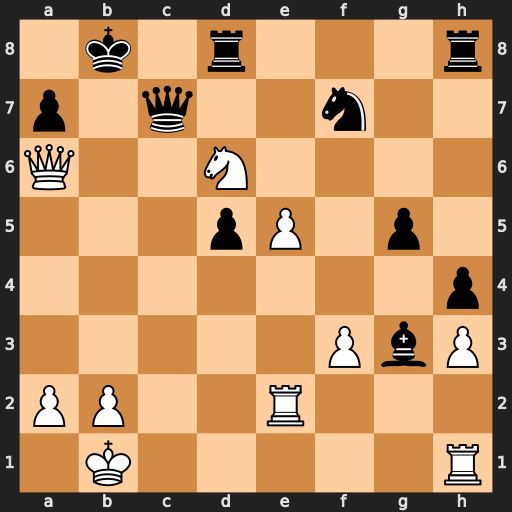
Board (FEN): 1k1r3r/p1q2n2/Q2N4/3pP1p1/7p/5PbP/PP2R3/1K5R
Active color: w
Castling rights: -
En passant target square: -
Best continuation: Qb5+ Qb6 Qxb6+ axb6 Nxf7